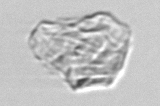
Label: detritus_transparent